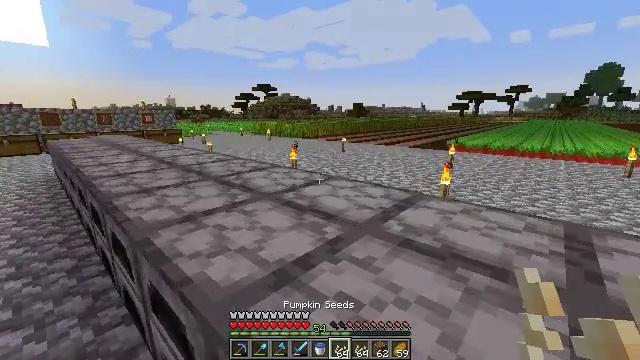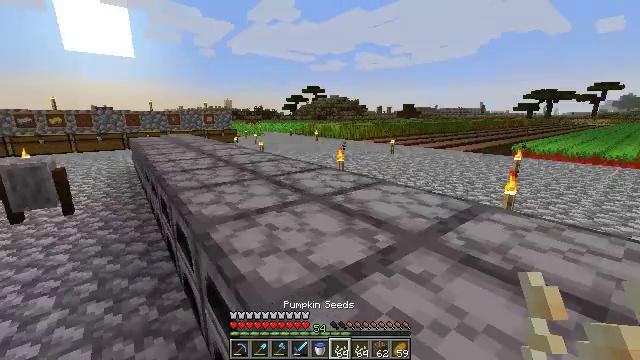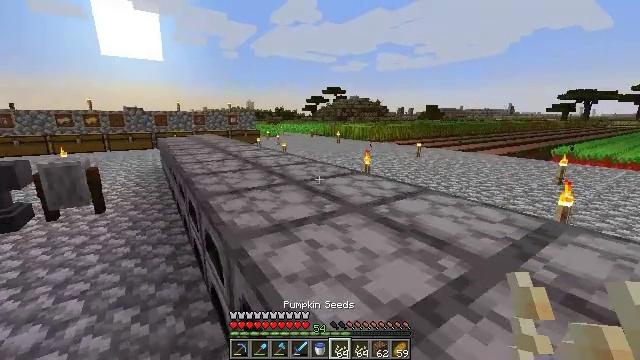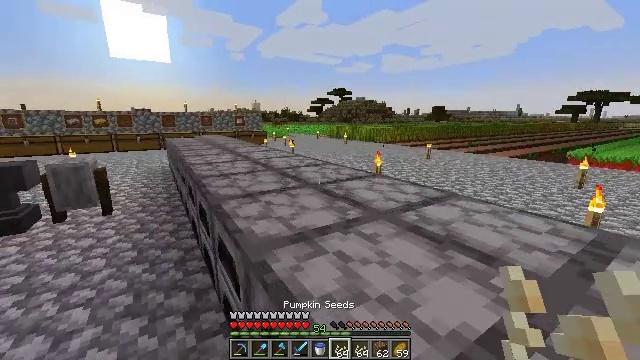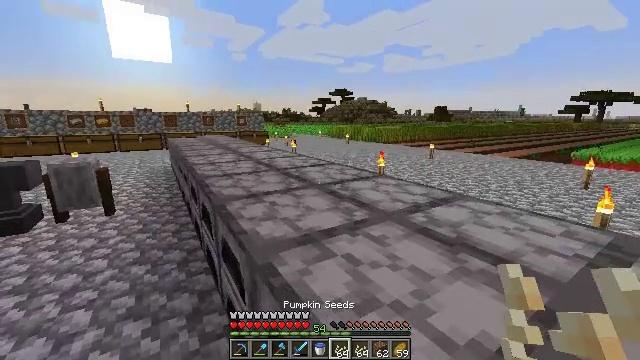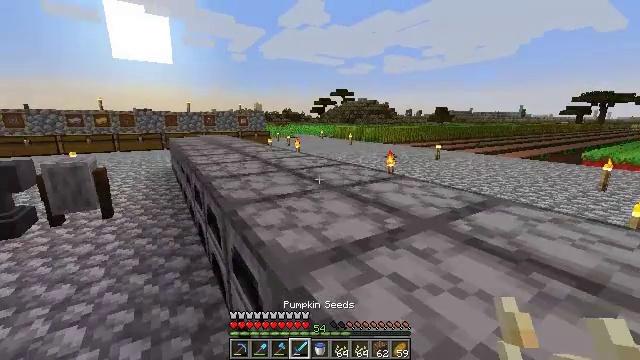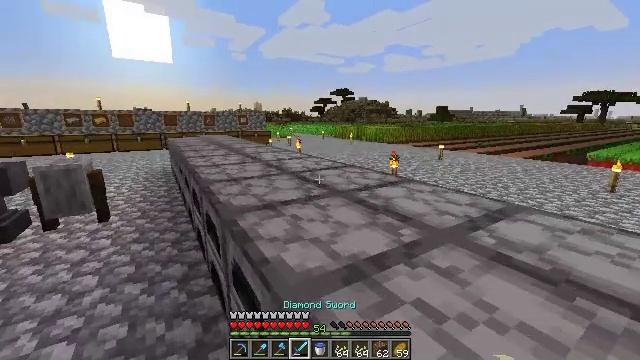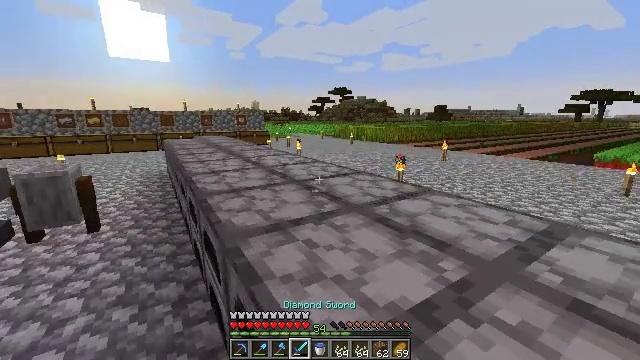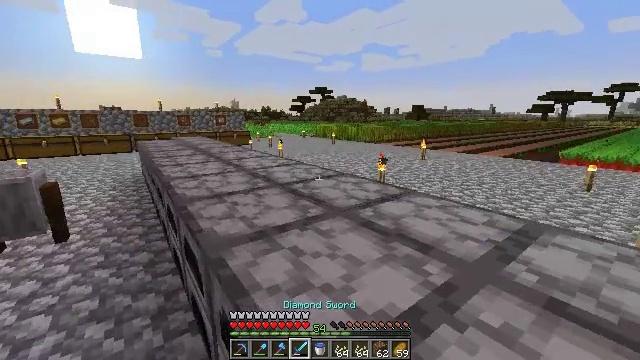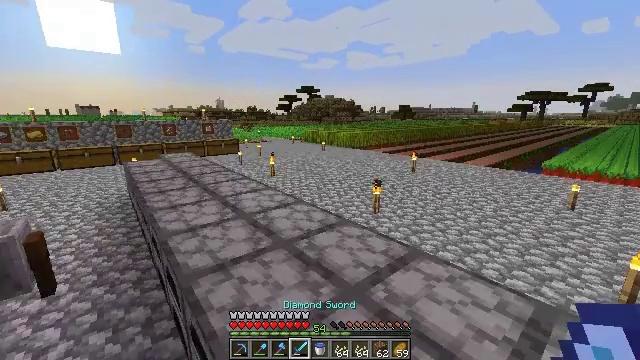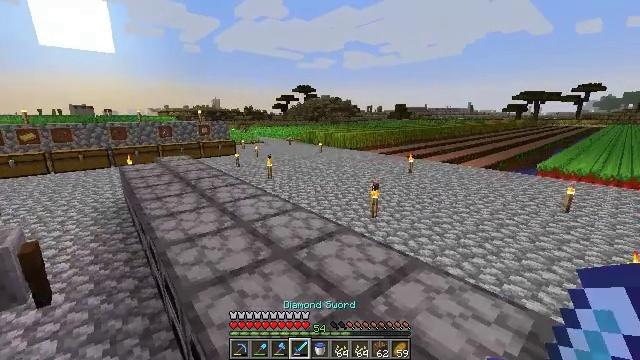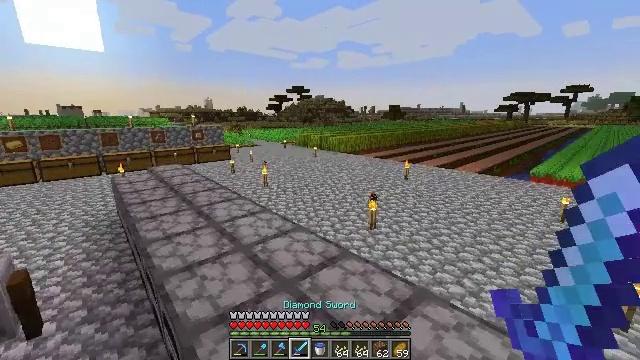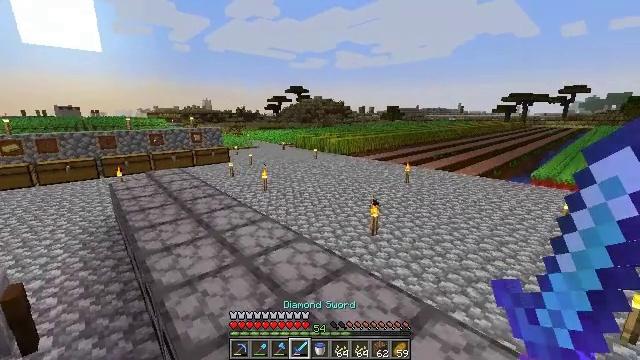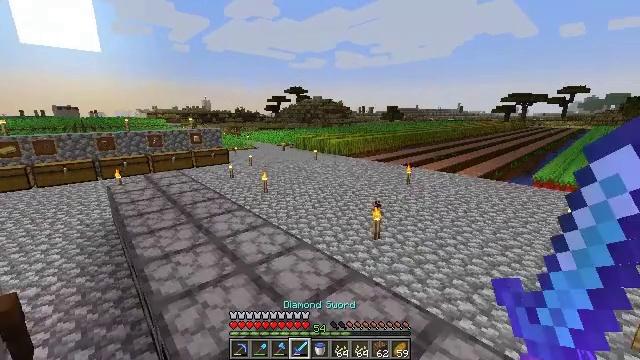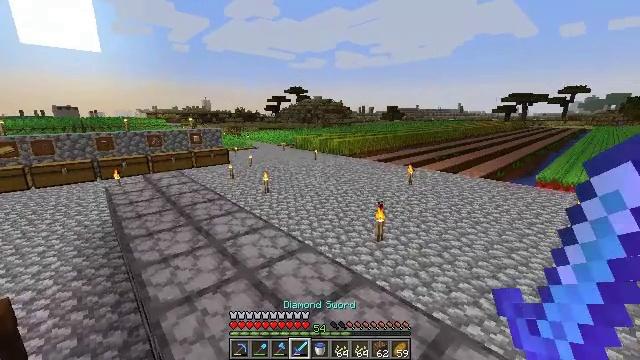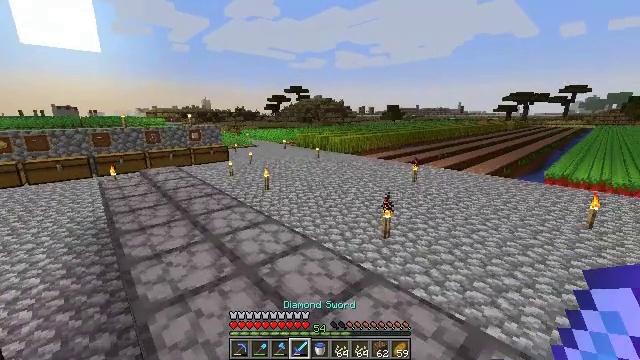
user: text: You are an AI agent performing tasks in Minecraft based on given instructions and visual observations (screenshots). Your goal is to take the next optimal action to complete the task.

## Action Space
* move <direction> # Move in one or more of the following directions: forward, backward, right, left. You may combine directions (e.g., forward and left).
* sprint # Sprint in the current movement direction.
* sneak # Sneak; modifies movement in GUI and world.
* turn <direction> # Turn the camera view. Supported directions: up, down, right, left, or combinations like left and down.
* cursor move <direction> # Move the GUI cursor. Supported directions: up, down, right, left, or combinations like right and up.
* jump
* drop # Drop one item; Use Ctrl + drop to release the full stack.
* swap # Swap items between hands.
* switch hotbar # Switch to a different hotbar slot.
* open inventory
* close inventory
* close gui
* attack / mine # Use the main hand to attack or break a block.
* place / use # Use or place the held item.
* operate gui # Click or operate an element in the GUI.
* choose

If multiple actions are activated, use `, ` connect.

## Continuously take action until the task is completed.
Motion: motion action
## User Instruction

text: Clear the melon stem from the farmland.
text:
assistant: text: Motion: move forward and move left, turn left
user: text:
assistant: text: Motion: move forward and move left, turn left
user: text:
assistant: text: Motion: move forward and move left, turn left
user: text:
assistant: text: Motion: move forward and move left
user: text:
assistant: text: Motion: move forward, switch to hotbar 4
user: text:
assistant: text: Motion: move forward, switch to hotbar 4
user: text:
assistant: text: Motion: move forward, switch to hotbar 4
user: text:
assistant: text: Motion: move forward, turn right, jump, switch to hotbar 4
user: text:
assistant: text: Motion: move forward, turn right, jump, switch to hotbar 4
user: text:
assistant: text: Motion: move forward, jump
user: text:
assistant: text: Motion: move forward, turn right, jump
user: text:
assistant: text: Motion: move forward
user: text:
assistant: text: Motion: move forward
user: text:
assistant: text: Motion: move forward
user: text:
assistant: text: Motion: move forward
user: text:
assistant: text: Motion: move forward
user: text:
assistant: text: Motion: move forward
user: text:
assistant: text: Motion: move forward
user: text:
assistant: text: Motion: move forward
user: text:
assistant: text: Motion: move forward
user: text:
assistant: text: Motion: move forward
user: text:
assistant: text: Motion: move forward
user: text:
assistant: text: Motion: move forward, turn left
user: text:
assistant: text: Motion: move forward, turn left
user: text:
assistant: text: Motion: move forward, turn left
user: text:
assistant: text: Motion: move forward, turn left
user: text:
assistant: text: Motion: move forward
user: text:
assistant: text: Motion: move forward
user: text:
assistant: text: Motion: move forward
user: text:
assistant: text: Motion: move forward, switch to hotbar 3